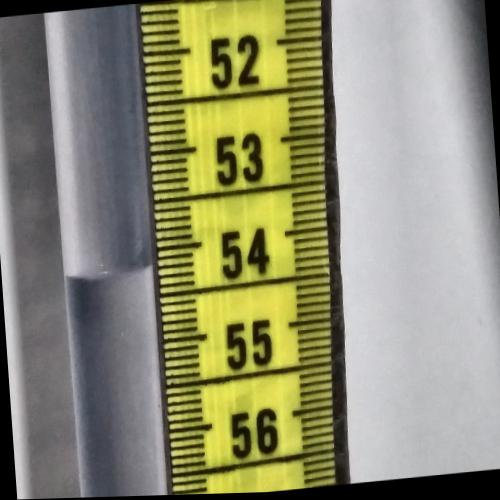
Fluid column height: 54.2 cm